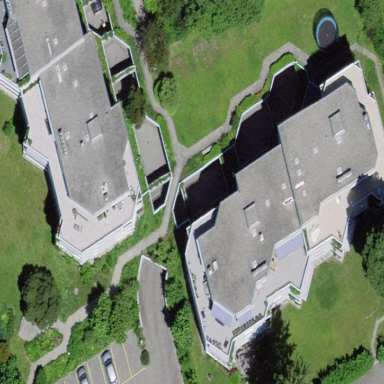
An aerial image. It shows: Apartment building with flat roof.